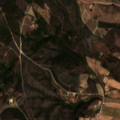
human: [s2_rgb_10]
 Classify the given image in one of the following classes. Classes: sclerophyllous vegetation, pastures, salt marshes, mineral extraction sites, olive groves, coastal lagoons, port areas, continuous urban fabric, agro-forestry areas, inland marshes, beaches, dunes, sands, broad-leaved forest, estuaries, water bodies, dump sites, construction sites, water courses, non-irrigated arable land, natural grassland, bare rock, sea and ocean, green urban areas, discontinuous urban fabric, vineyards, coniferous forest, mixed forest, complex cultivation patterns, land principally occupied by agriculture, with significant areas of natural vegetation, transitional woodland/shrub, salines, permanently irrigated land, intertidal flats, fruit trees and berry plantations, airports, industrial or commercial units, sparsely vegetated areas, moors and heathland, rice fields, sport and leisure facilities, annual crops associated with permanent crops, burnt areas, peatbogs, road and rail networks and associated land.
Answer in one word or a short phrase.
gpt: complex cultivation patterns, land principally occupied by agriculture, with significant areas of natural vegetation, broad-leaved forest, sclerophyllous vegetation, transitional woodland/shrub